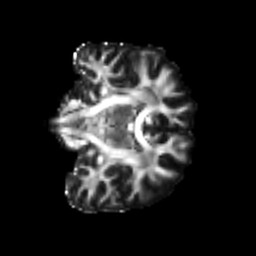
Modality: FA
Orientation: coronal
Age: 42
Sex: male
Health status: healthy
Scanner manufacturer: siemens
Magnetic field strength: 3 T
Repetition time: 3.6 s
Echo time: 0.092 s